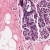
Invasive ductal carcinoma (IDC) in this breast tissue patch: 0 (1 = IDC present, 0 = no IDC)